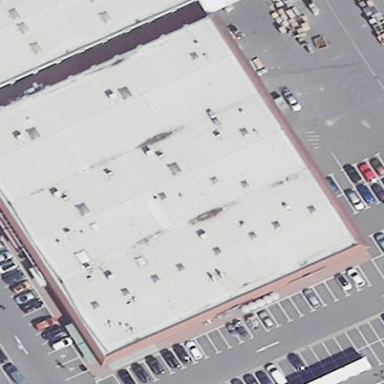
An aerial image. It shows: Retail building which is mall.